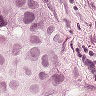
Metastatic tissue present: yes